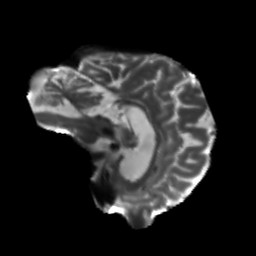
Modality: T2w
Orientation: sagittal
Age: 51
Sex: male
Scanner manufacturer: siemens
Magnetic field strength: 3 T
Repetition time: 5.25 s
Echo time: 0.08 s